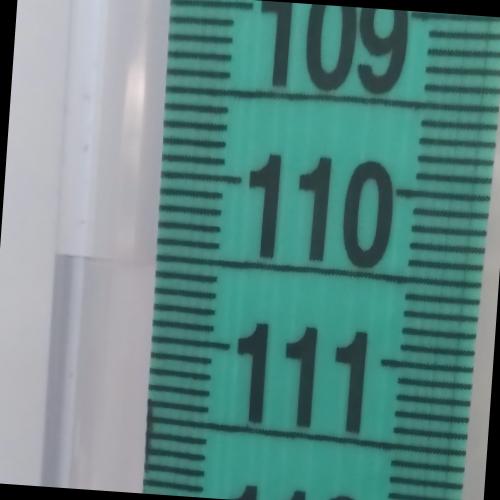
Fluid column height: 110.6 cm